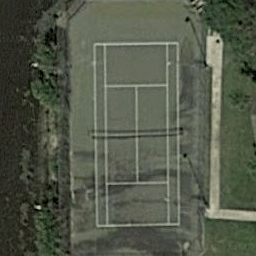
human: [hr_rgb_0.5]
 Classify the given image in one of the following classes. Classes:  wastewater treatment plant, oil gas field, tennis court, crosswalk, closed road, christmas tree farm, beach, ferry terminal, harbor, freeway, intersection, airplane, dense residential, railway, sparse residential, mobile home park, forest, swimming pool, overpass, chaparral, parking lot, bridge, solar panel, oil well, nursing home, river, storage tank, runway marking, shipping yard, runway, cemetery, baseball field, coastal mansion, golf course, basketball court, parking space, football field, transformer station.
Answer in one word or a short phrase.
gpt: tennis court